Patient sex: M
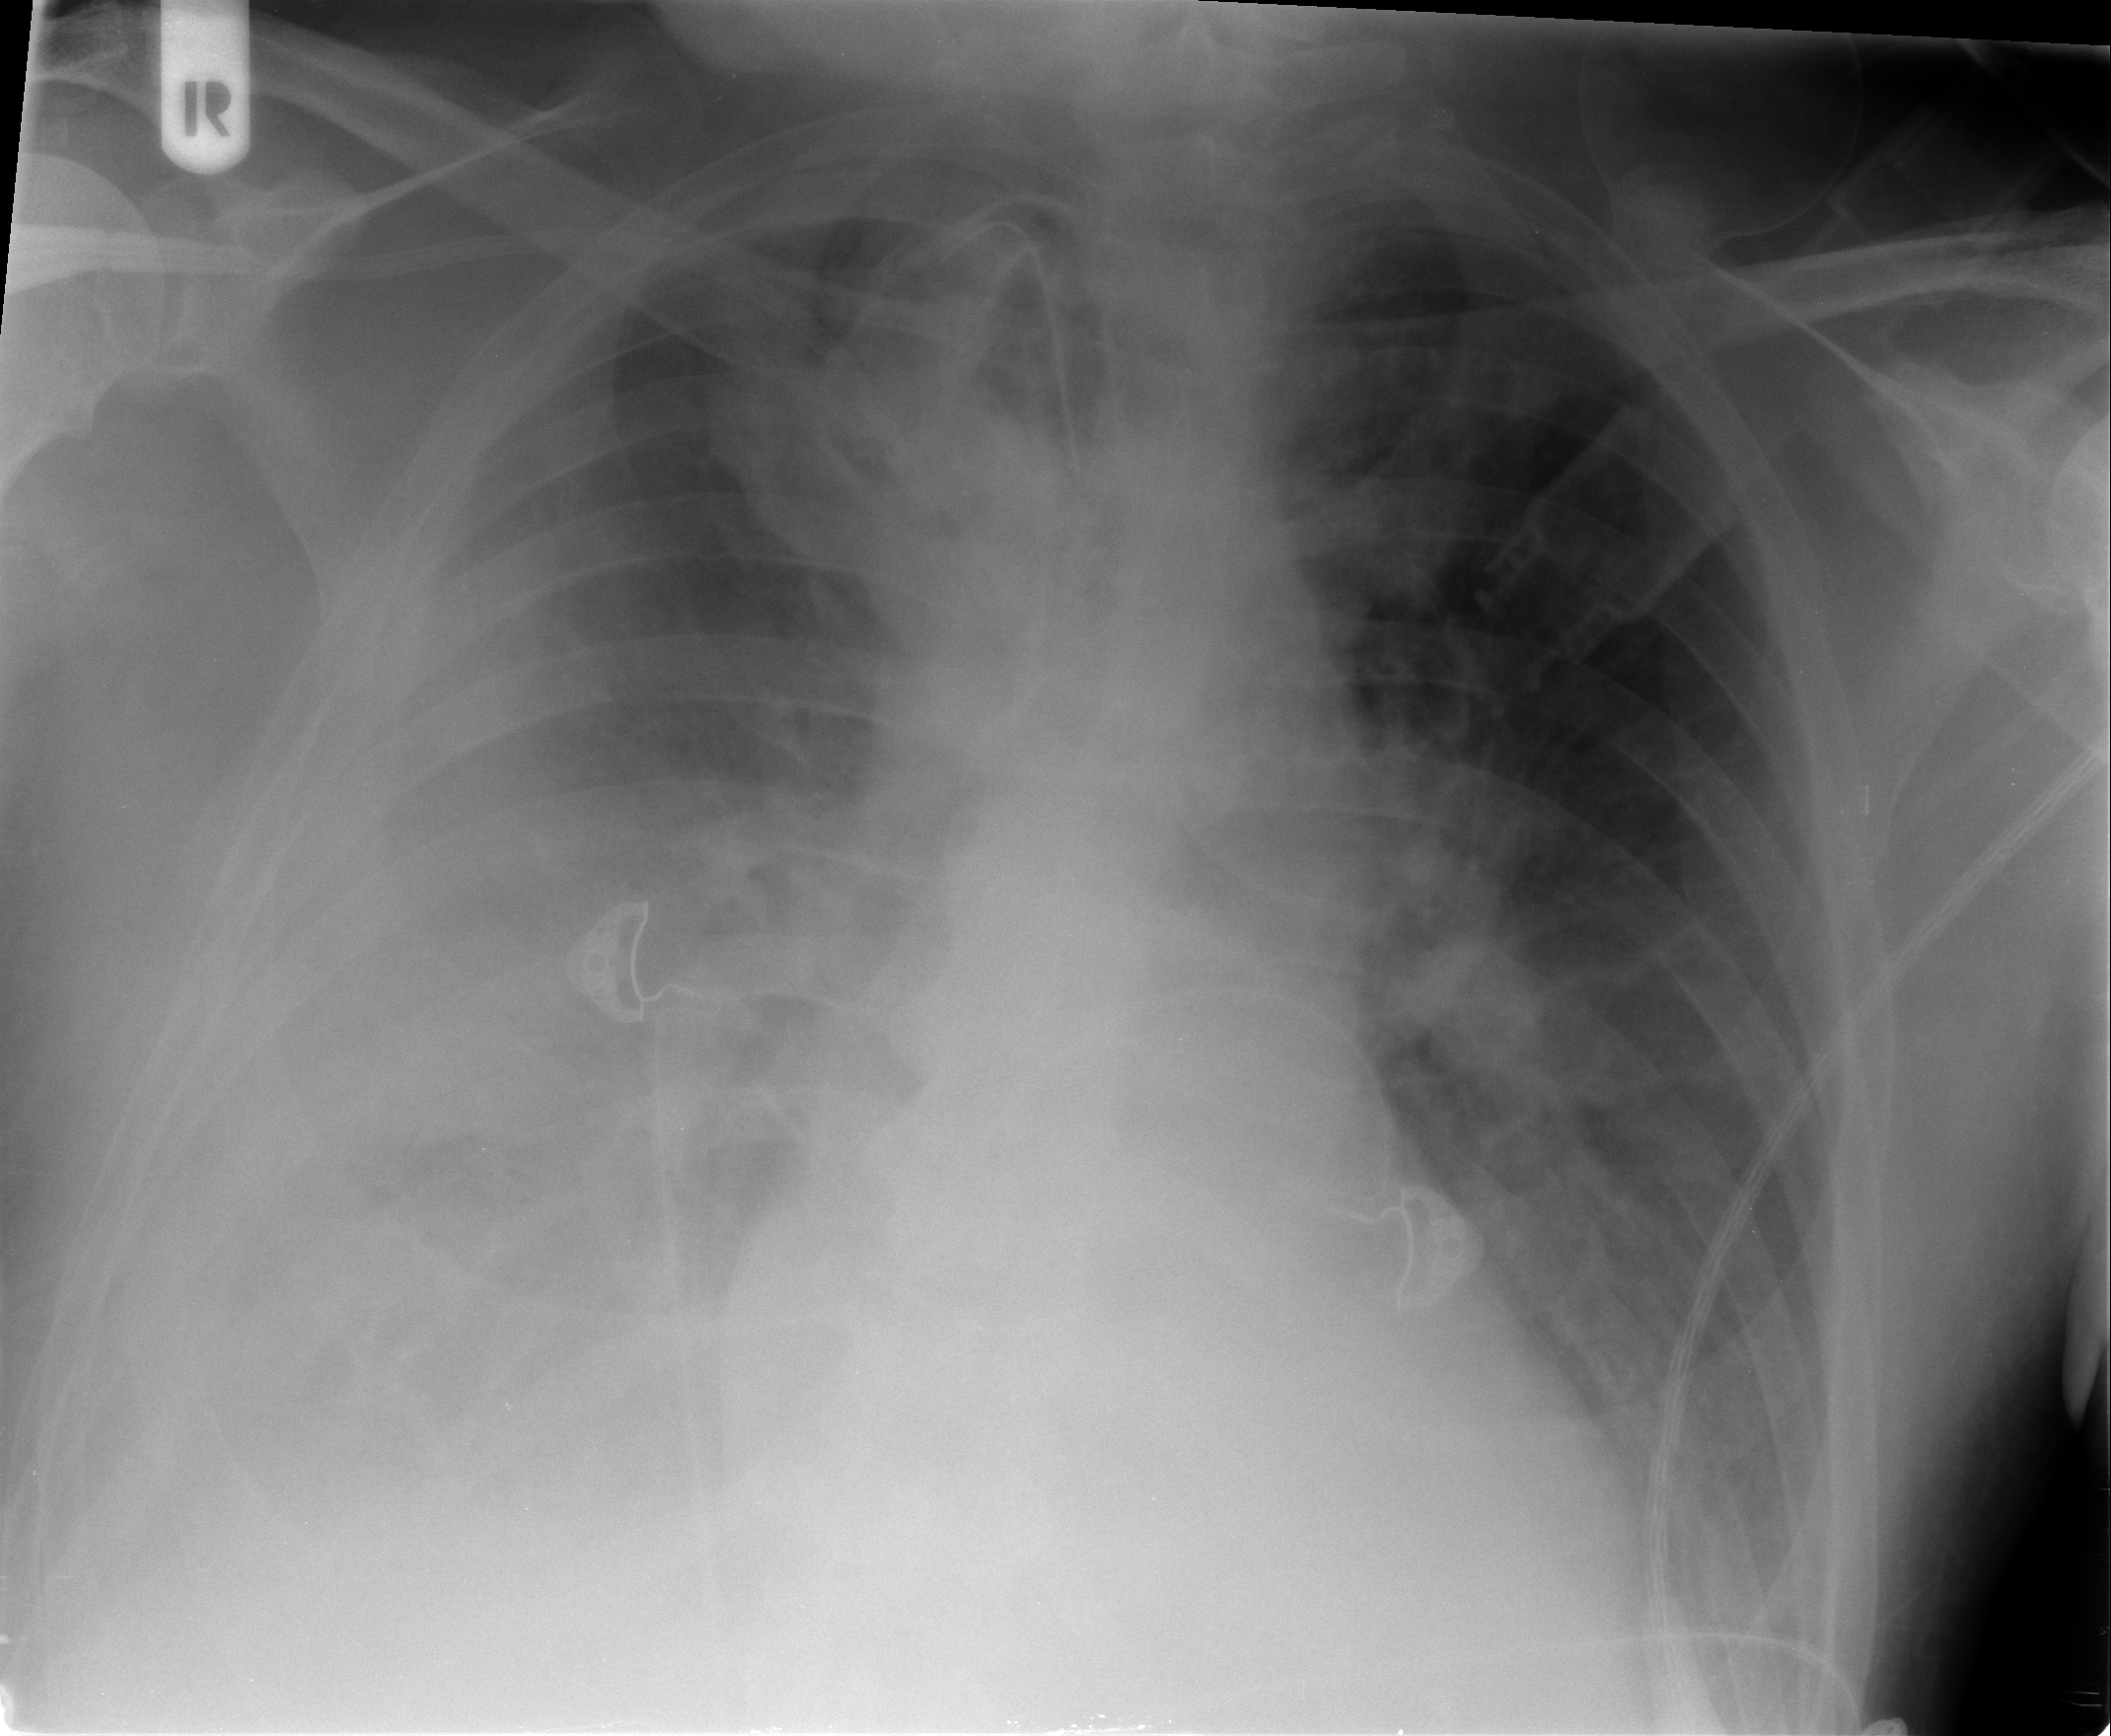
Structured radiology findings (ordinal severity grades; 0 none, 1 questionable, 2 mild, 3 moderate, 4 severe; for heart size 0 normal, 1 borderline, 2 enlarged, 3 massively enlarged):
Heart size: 2
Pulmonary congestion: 2
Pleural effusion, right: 3
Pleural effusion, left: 0
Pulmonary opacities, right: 3
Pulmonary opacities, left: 0
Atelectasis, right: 2
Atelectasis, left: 2